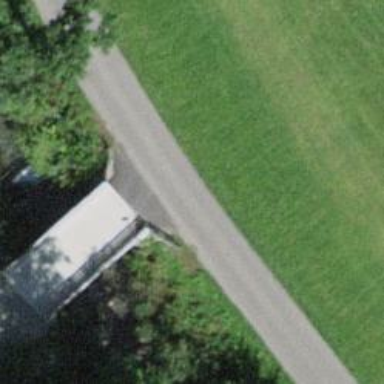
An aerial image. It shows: Unclassified road on bridge.